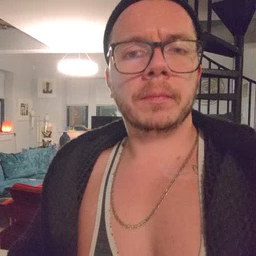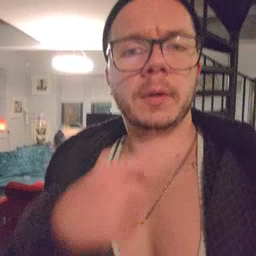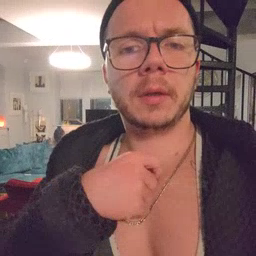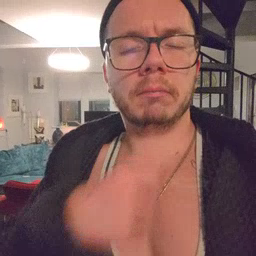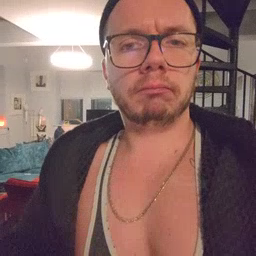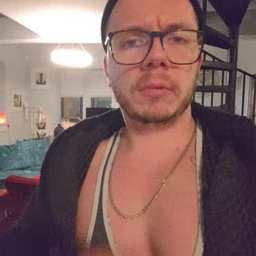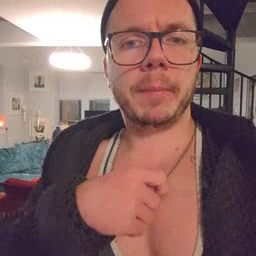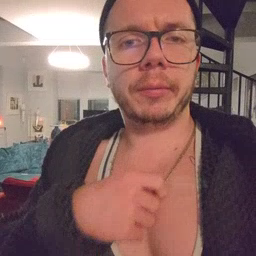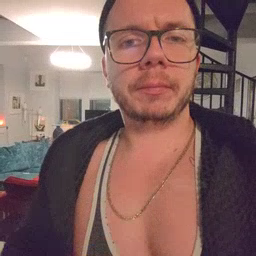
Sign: zipper